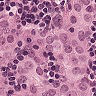
Metastatic tissue present: yes